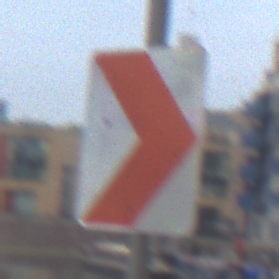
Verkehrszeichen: RichtungstafelnInKurvenKleinLinks
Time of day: MorningAfternoon
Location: Outdoor (Urban)
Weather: Overcast
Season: NotSpecified
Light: Natural